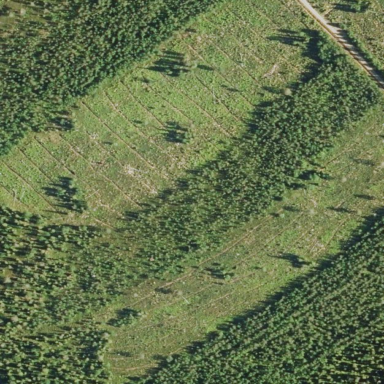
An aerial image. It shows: Clearcut area created by human activity.